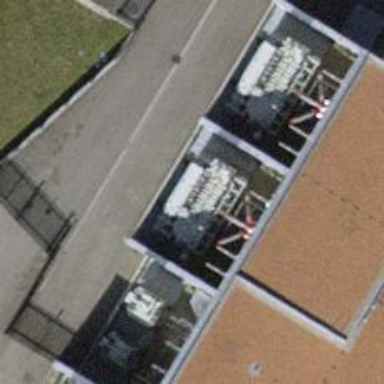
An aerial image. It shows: Outdoor transformer at the distribution level.